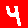
Digit: 4